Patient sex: F
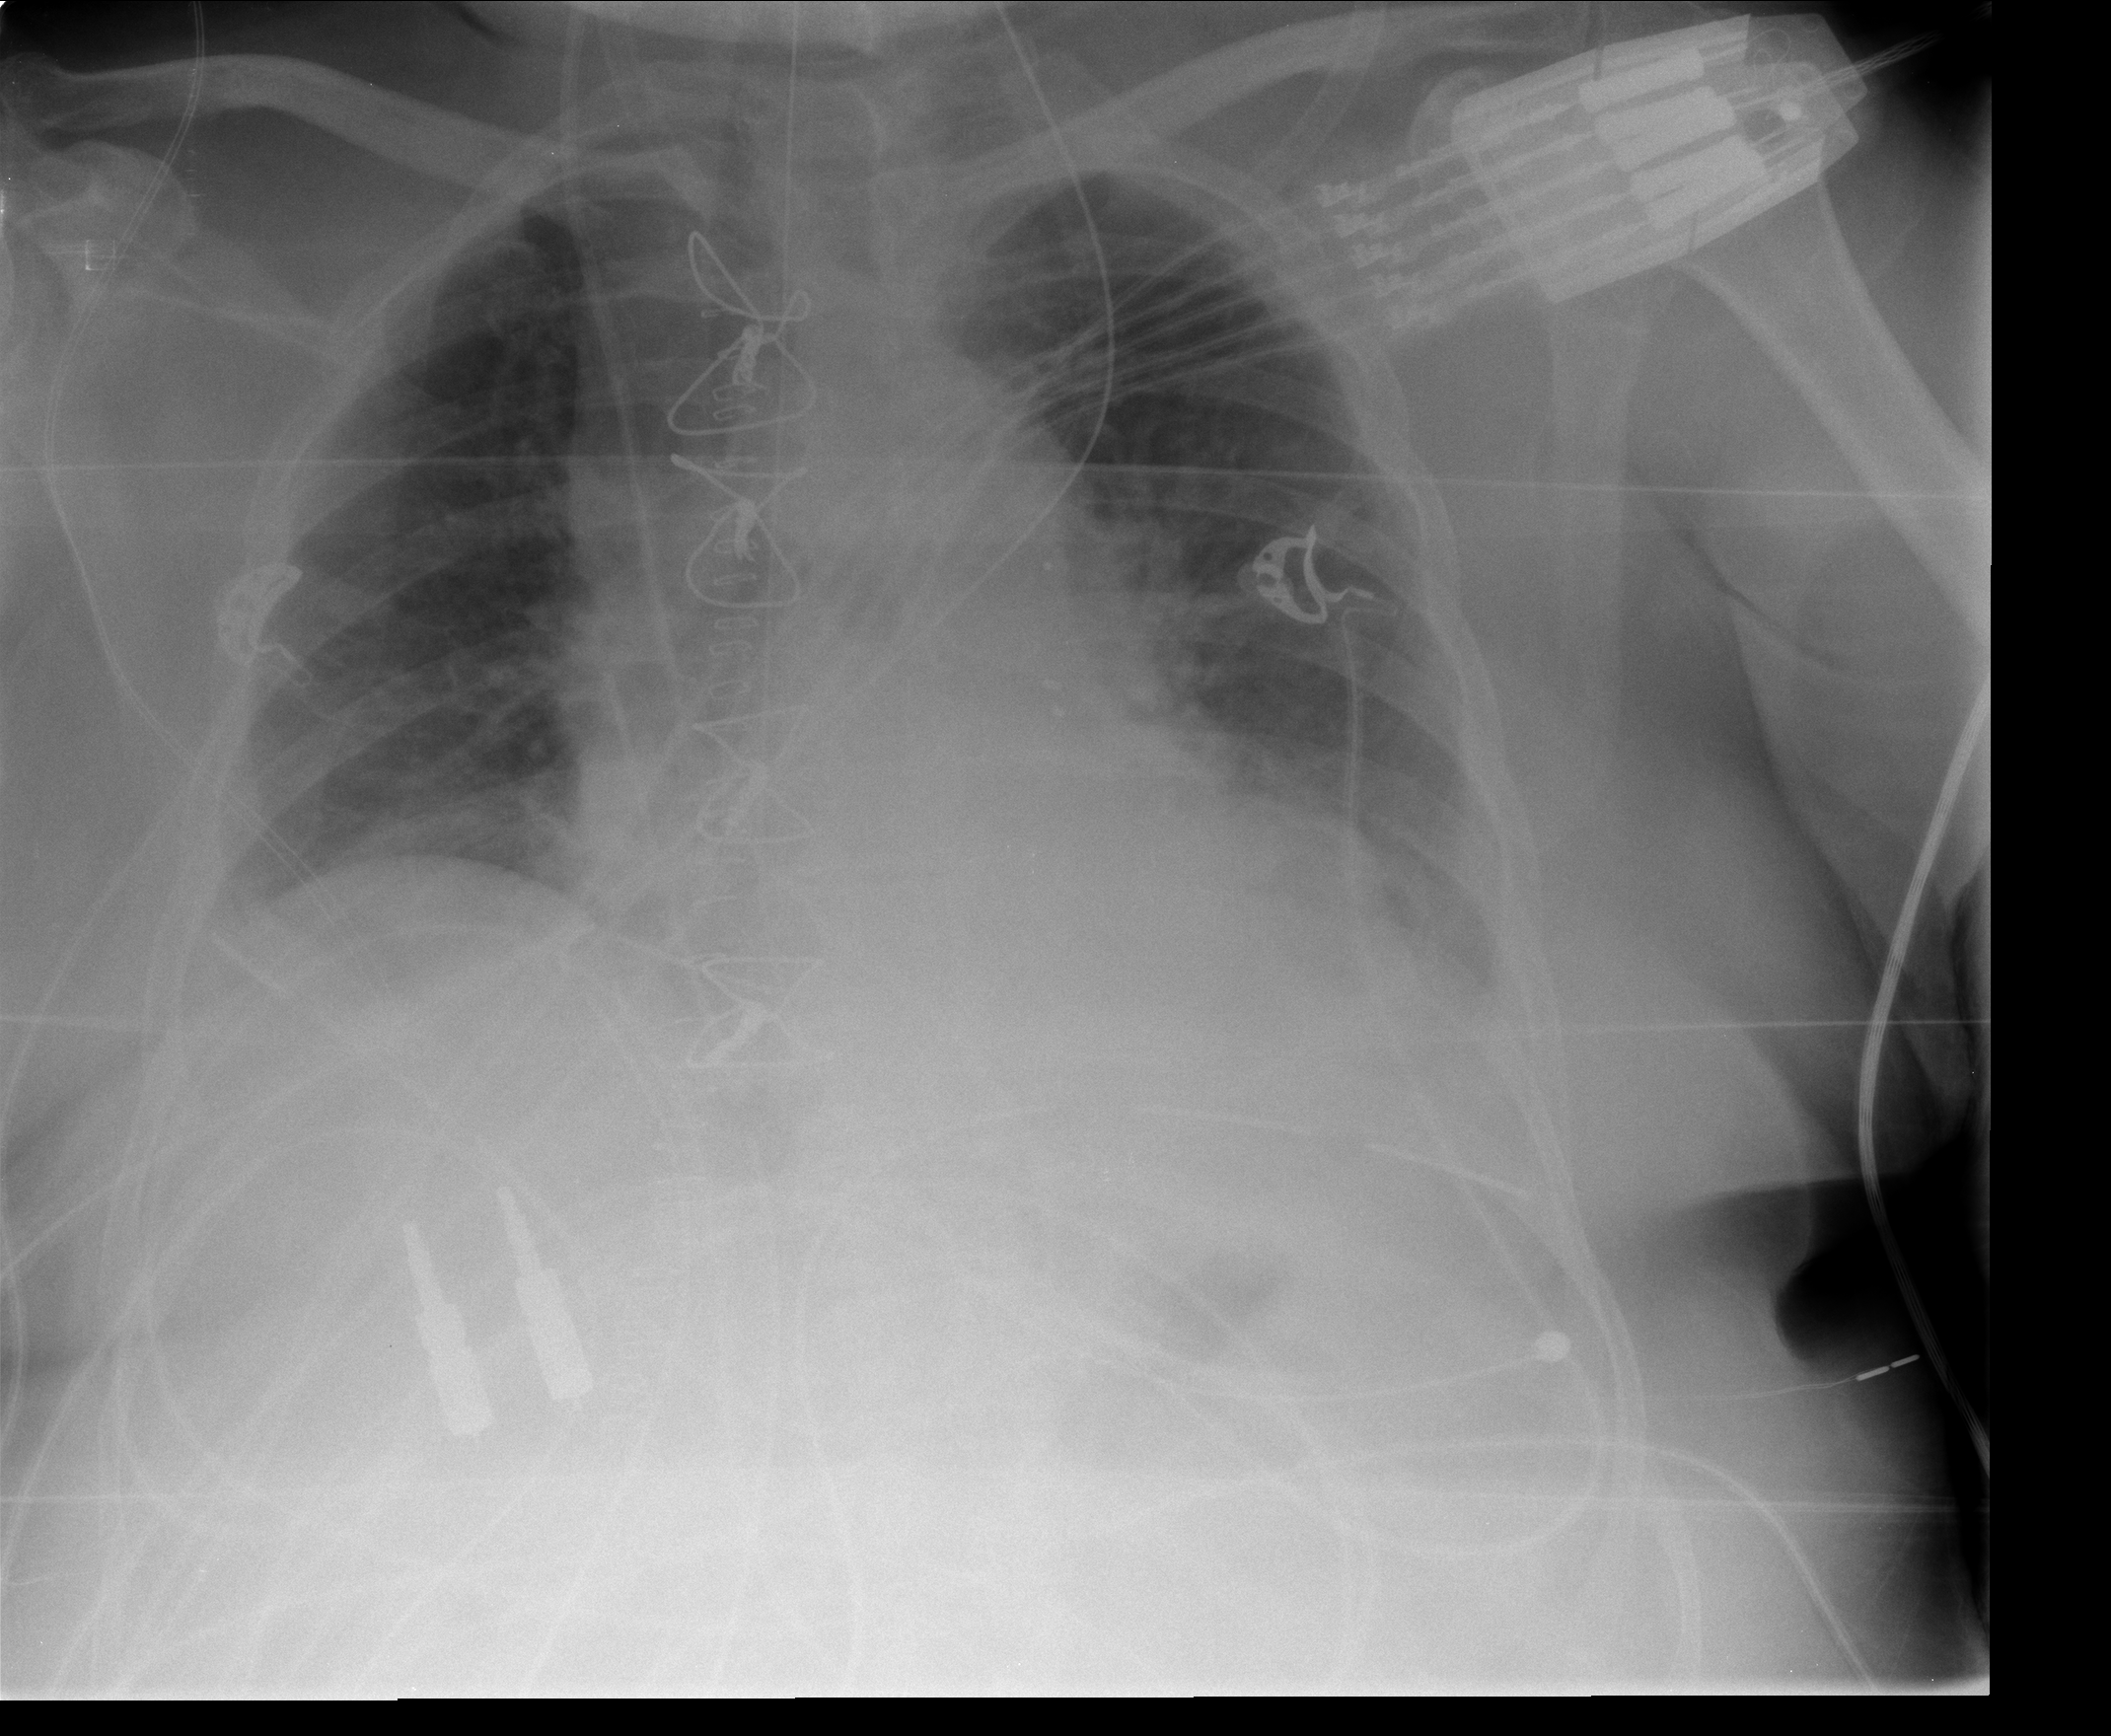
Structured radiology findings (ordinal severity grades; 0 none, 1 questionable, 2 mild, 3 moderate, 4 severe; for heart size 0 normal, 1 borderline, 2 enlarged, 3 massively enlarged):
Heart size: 2
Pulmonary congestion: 0
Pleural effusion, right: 0
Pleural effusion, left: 2
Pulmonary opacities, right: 0
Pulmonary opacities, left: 0
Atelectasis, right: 2
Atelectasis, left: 2